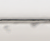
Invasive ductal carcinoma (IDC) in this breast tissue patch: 0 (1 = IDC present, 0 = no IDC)